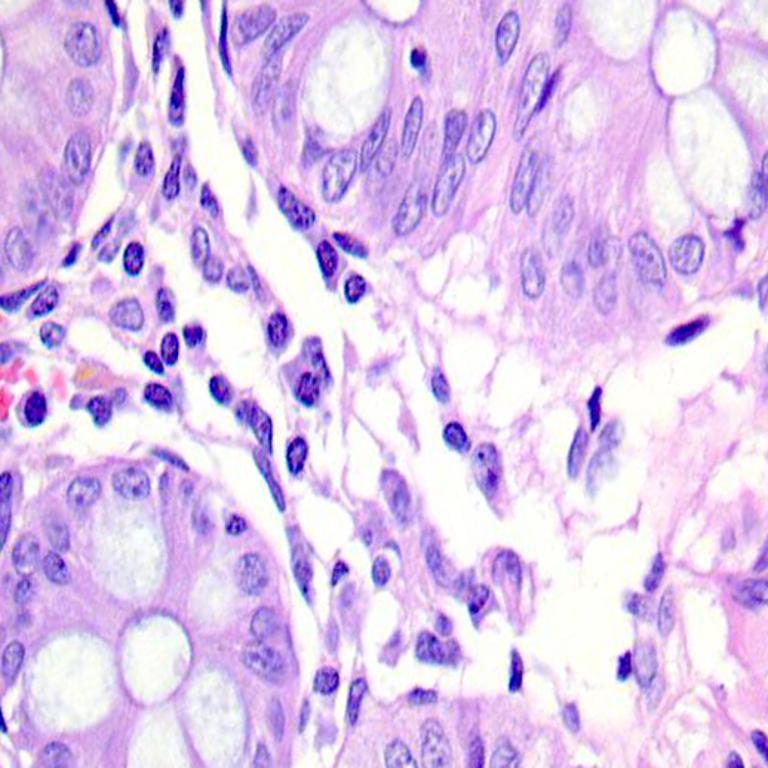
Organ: colon
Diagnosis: benign